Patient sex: M
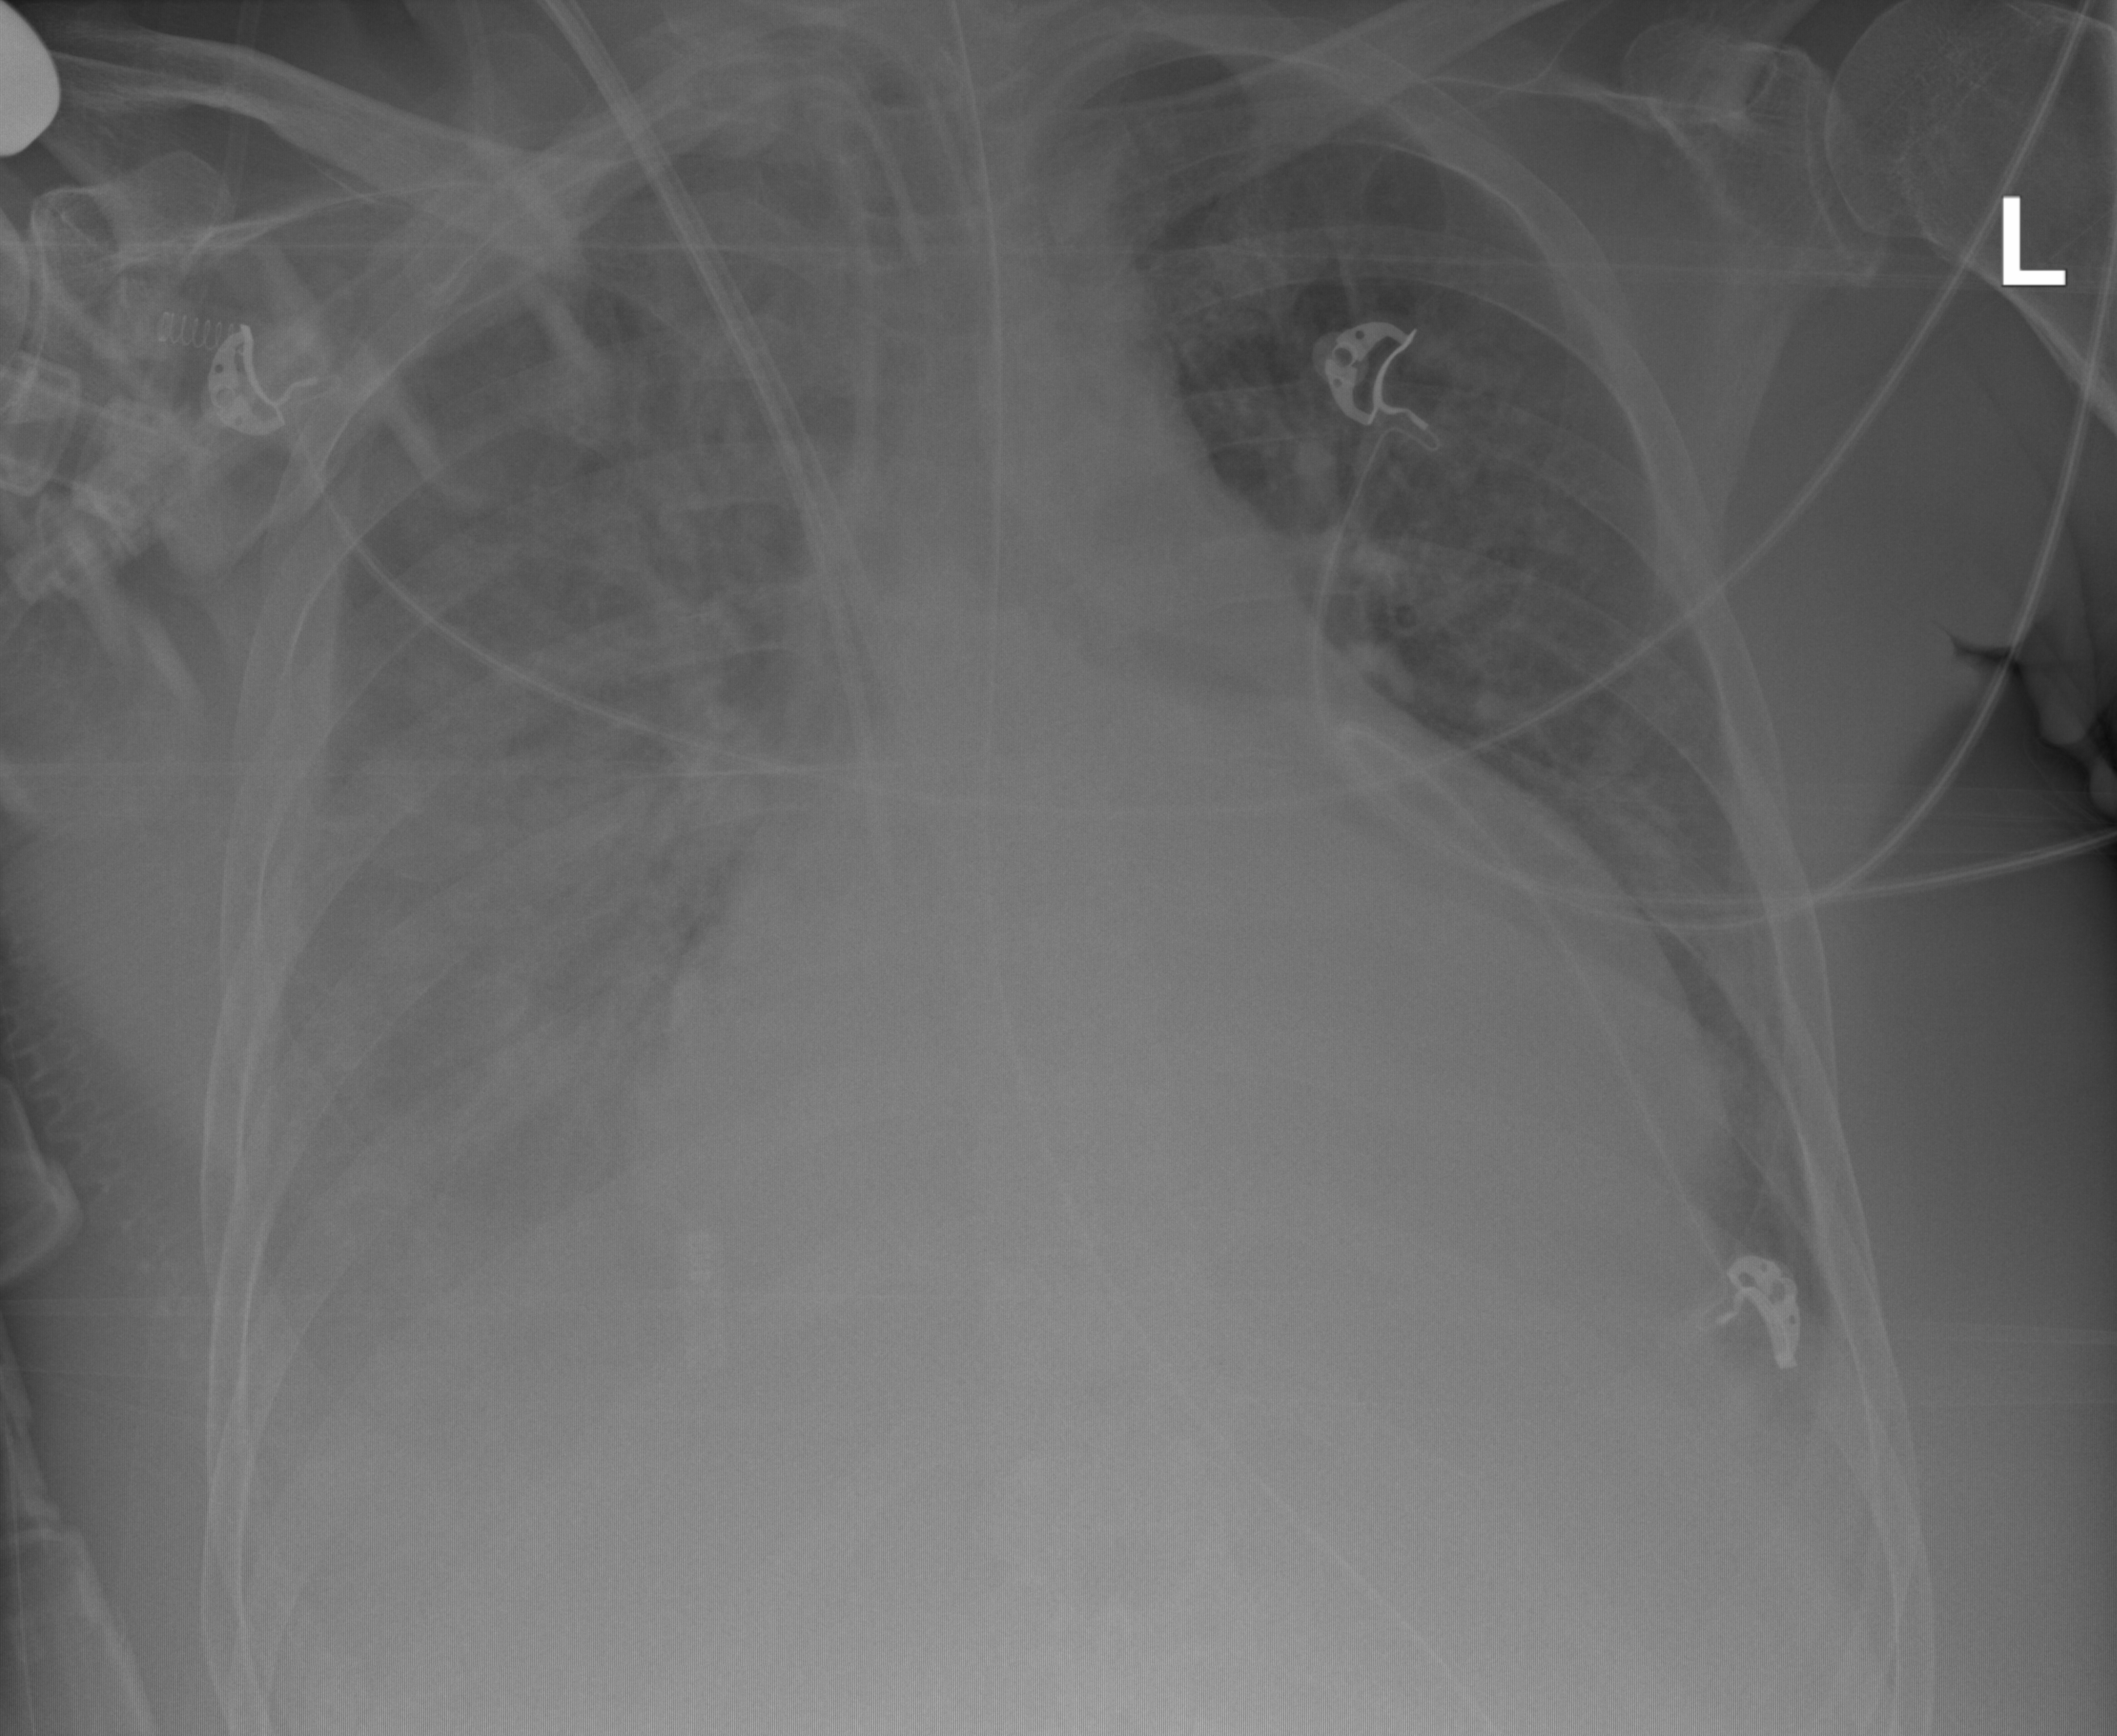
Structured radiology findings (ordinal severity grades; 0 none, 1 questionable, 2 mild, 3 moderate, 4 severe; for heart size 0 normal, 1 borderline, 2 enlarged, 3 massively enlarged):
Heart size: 3
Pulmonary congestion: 3
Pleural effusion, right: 3
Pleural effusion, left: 2
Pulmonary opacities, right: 3
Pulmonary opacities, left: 2
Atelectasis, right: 3
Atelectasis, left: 2